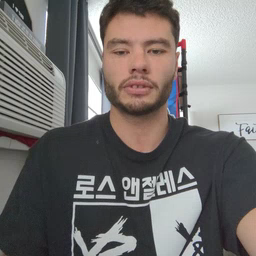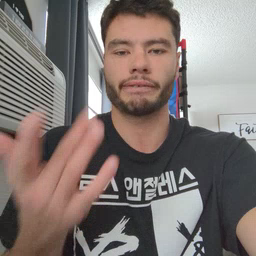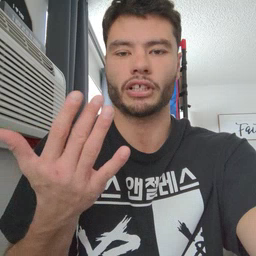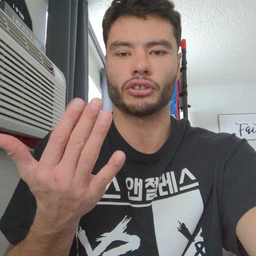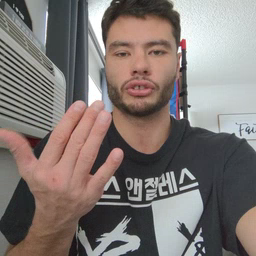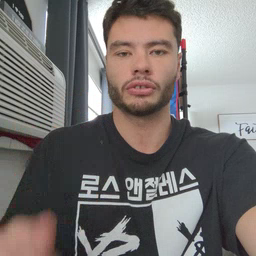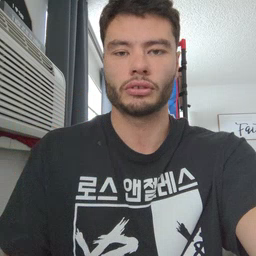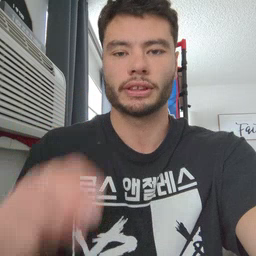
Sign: finger